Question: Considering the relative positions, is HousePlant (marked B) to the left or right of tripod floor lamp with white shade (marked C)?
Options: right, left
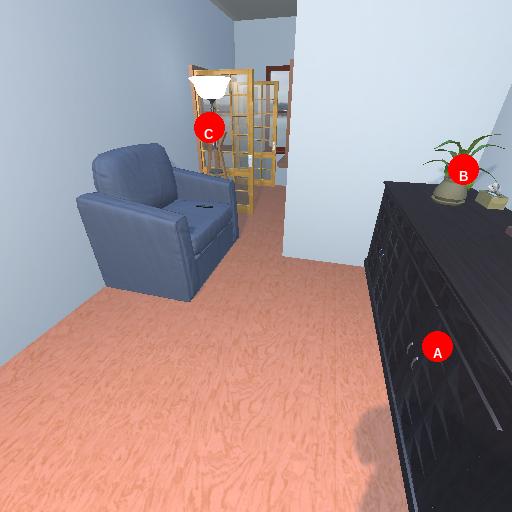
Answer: right